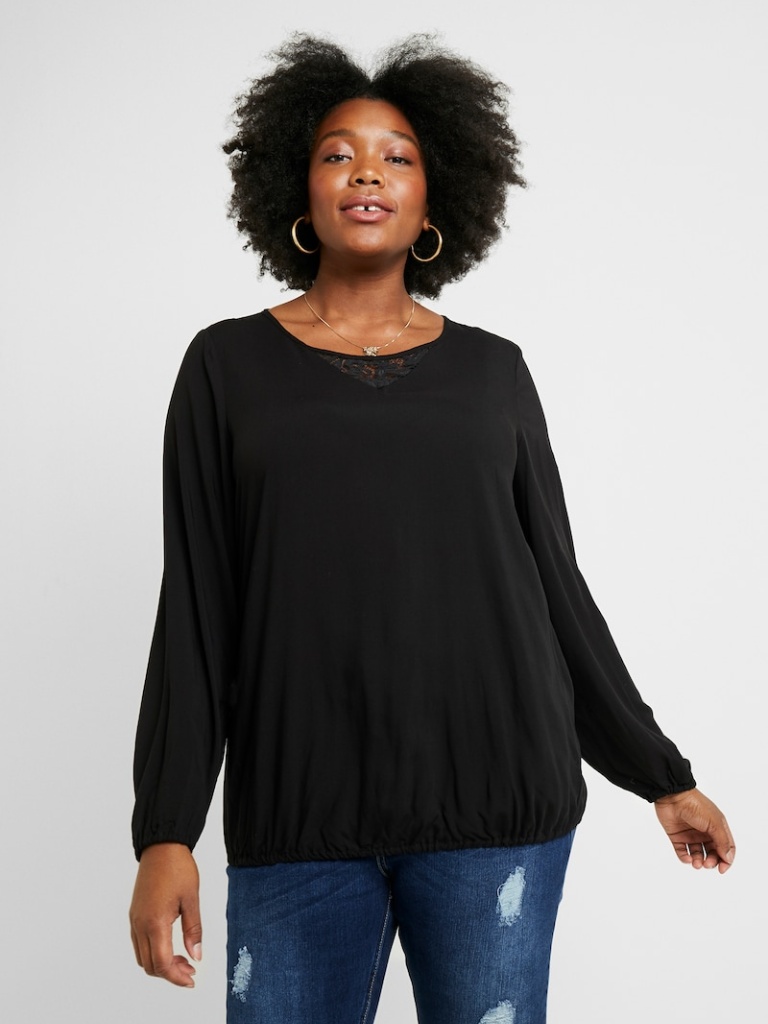
jersey relaxed a long-sleeved with the sleeves down hip length Untucked round blouse